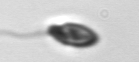
Label: Katodinium_or_Torodinium